Field crop: maize
Growth stage: 2
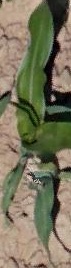
Species: maize